Interaction volume radius: 5 \u00c5
Interaction volume height: 20 \u00c5
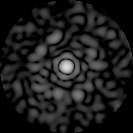
Disorder parameter: 0.8269